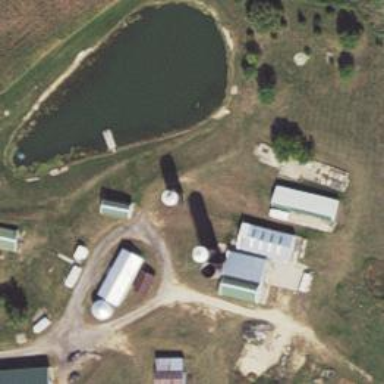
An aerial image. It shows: Silo.